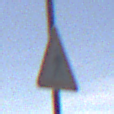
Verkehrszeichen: FussgaengerRechts
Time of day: MorningAfternoon
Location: Outdoor (RoadRail)
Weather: PartlyCloudy
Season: NotSpecified
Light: Natural